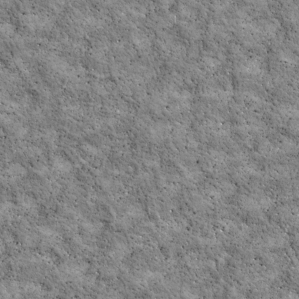
Label: non_frost